Field crop: tomato
Growth stage: 1
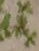
Species: portulaca